Question: I'm trying to simulate the look of CDs in a shelf. Each CD should be visible from an angle very much like books when you look at a book shelf. I use core animation transformations. The problem is that the result looks like Coverflow, i.e. the elements look different based on their position on the screen.
Here a screenshot of what it actually looks like and what I want it to look like:

I used CALayers and applied two basic transformations:
1) To rotate:
'''
CATransform3DMakeRotation(DegreesToRadians(60), 0, 1, 0);
'''
2) To add the perspective:
'''
CATransform3D perspective = CATransform3DIdentity;
perspective.m34 = -1.0/400;
self.layer.sublayerTransform = perspective;
'''
How can I apply the same transformation to all layers and have them all look alike? Is Core Animation the right tool for the job?
Thanks, Mark.
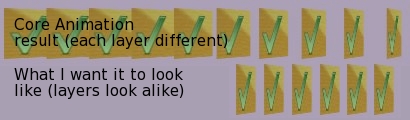
Answer: Try including the perspective transform in the individual elements' 'transform', rather than in the parent layer's 'sublayerTransform':
'''
CATransform3D perspective = CATransform3DIdentity;
perspective.m34 = -1.0/400;
CATransform3D transform = CATransform3DRotate(perspective, DegreesToRadians(60), 0, 1, 0);
element.layer.transform = transform;
'''